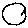
Label: circle